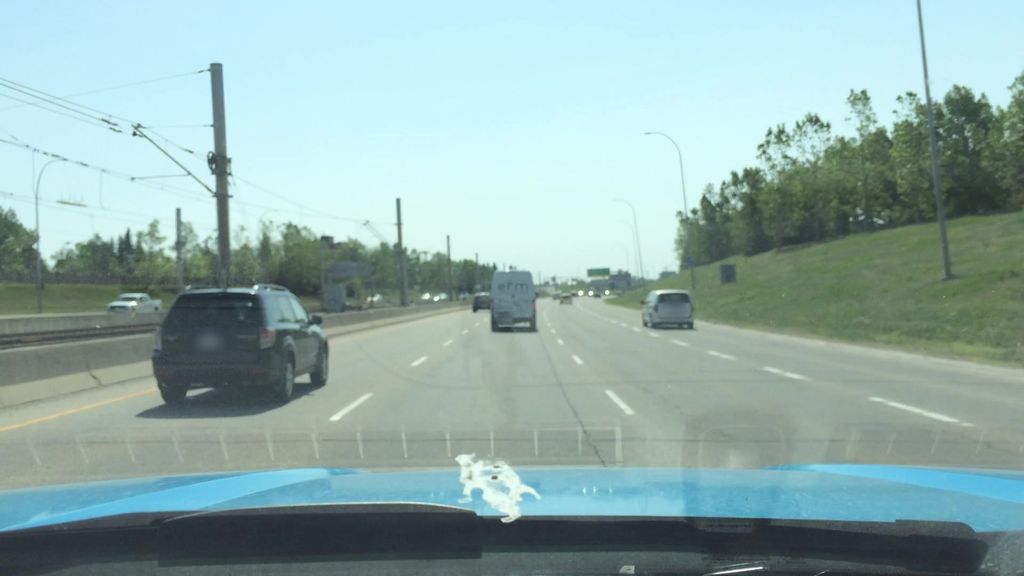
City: calgary